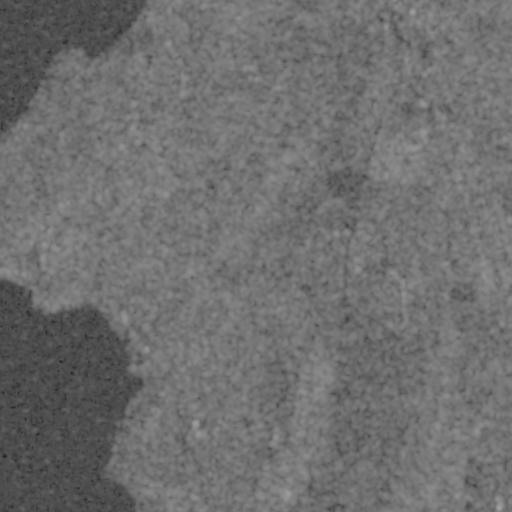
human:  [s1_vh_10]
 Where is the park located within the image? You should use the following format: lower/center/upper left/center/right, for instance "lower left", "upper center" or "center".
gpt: The park is located in the center left of the image.
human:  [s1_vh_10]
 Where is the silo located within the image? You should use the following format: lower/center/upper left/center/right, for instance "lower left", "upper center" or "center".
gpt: The silo is located in the upper center of the image.
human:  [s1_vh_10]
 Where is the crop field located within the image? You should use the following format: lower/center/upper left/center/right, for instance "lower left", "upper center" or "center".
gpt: There is no crop field in the image.

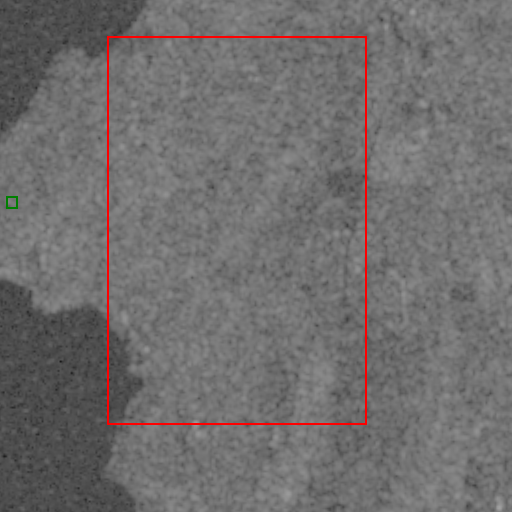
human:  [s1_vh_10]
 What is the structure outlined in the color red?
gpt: The structure outlined in red is a crop field.
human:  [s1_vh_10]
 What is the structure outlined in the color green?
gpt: The structure outlined in green is a park.
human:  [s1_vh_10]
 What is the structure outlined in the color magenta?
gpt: There is no magenta outline.